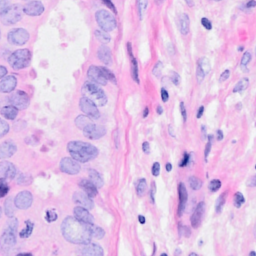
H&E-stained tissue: Breast